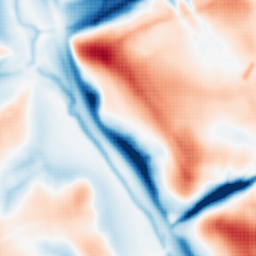
Category: multiscale
Decomposition family: dog
Decomposition parameters: sigma_low: 2
sigma_high: 20
Upsampling method: sinc_blackman
Upsampling parameters: scale: 8
kernel_size: 16
Upsampling scale: 8